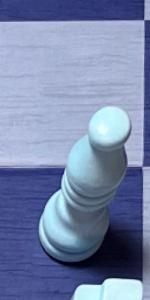
Label: Bishop_White